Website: macys
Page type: cart
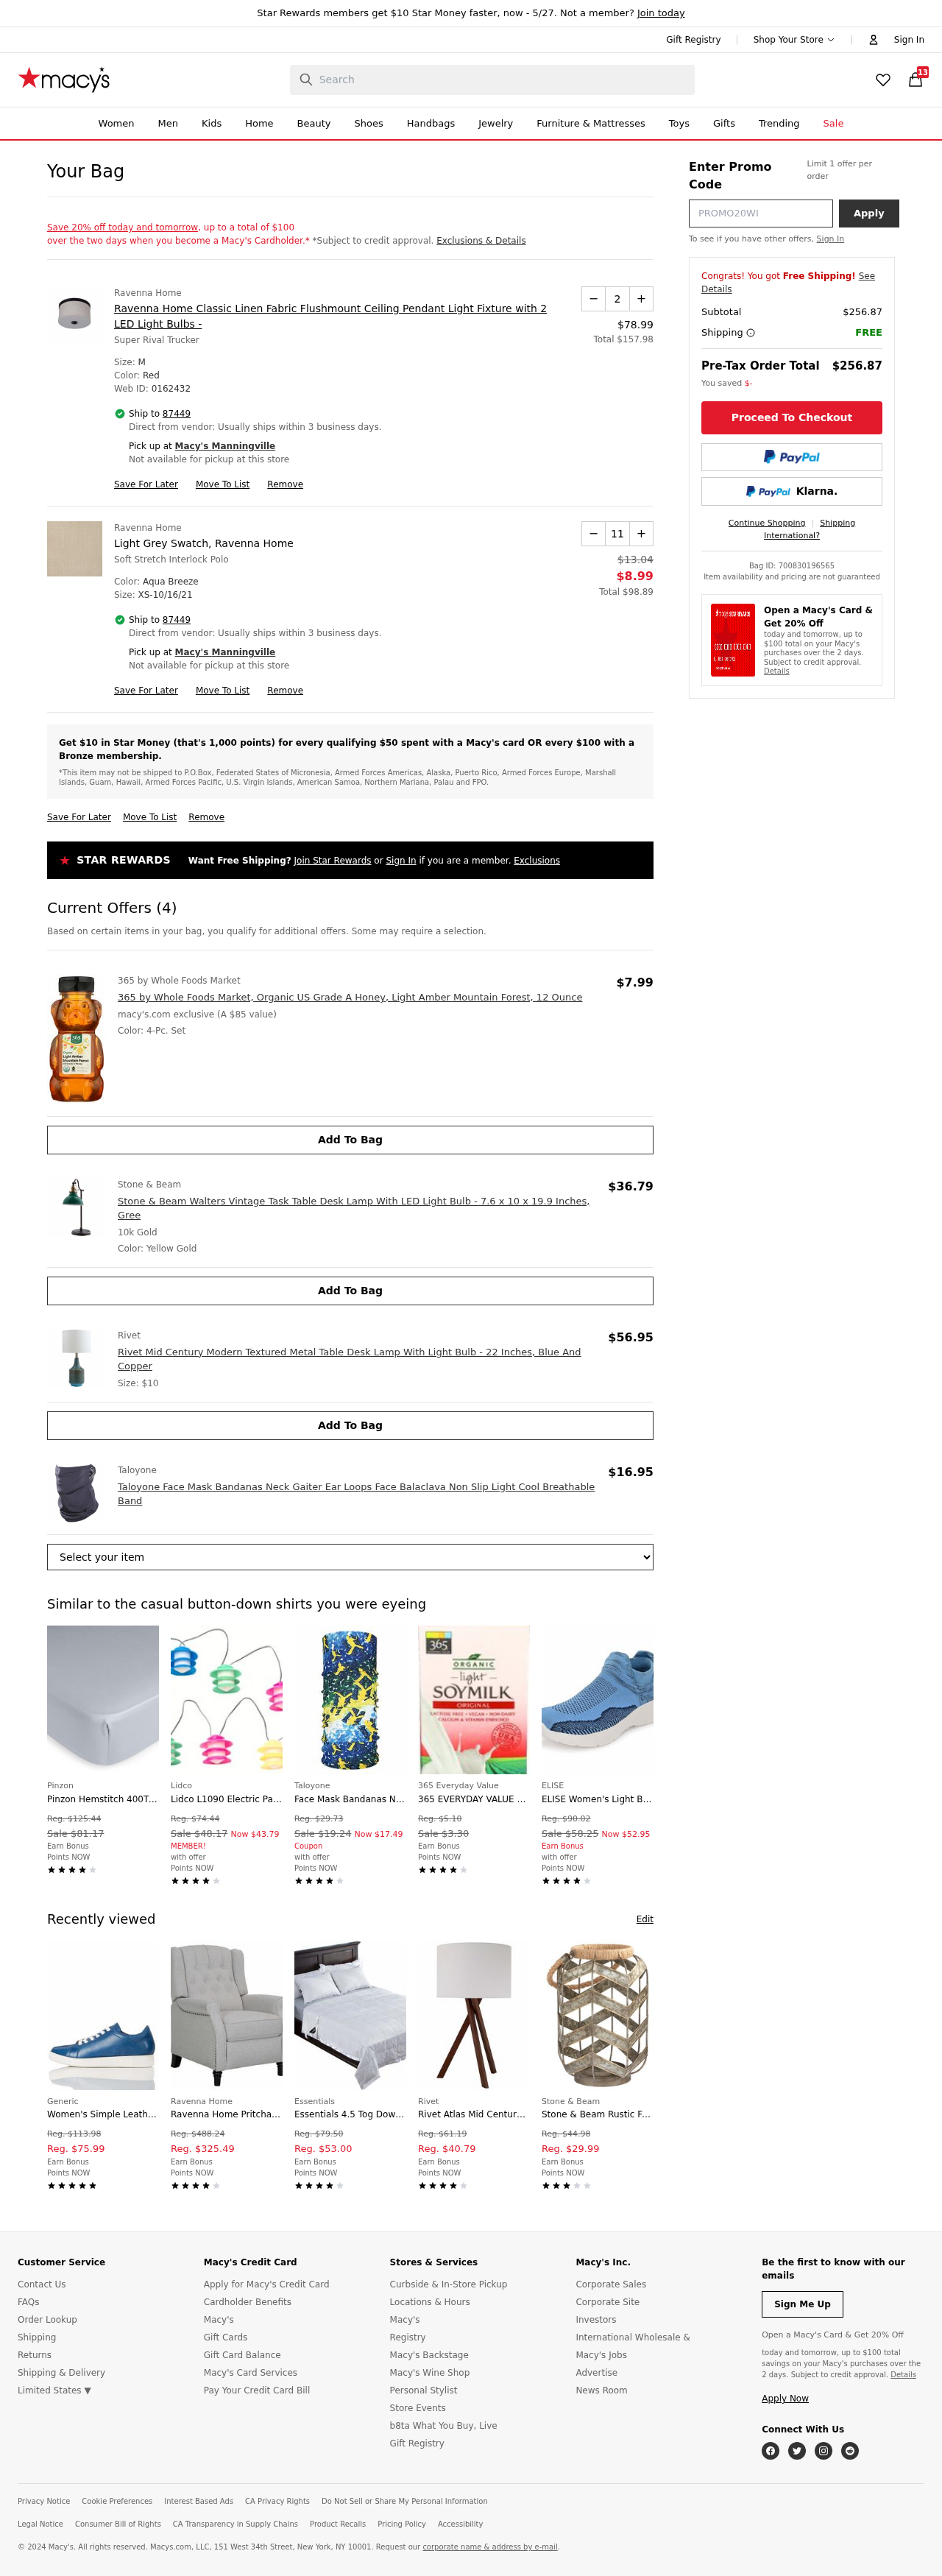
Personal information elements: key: PII_CITY
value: Manningville
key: PII_POSTCODE
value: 87449
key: PII_PROMO_CODE
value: HOLIDAY45
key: PII_POSTCODE_FULL
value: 87449
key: PII_POSTCODE_NUMERIC
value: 87449
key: PII_CITY2
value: Manningville
Product elements: key: PRODUCT1_BRAND
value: Ravenna Home
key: PRODUCT1_NAME
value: Ravenna Home Classic Linen Fabric Flushmount Ceiling Pendant Light Fixture with 2 LED Light Bulbs -
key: PRODUCT1_PRICE
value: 78.99
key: PRODUCT1_QUANTITY
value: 2
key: PRODUCT2_BRAND
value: Ravenna Home
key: PRODUCT2_NAME
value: Light Grey Swatch, Ravenna Home
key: PRODUCT2_PRICE
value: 8.99
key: PRODUCT2_QUANTITY
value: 11
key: PRODUCT3_BRAND
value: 365 by Whole Foods Market
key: PRODUCT3_NAME
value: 365 by Whole Foods Market, Organic US Grade A Honey, Light Amber Mountain Forest, 12 Ounce
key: PRODUCT3_PRICE
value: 7.99
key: PRODUCT4_BRAND
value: Stone & Beam
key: PRODUCT4_NAME
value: Stone & Beam Walters Vintage Task Table Desk Lamp With LED Light Bulb - 7.6 x 10 x 19.9 Inches, Gree
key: PRODUCT4_PRICE
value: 36.79
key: PRODUCT5_BRAND
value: Rivet
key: PRODUCT5_NAME
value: Rivet Mid Century Modern Textured Metal Table Desk Lamp With Light Bulb - 22 Inches, Blue And Copper
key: PRODUCT5_PRICE
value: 56.95
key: PRODUCT6_BRAND
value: Taloyone
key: PRODUCT6_NAME
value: Taloyone Face Mask Bandanas Neck Gaiter Ear Loops Face Balaclava Non Slip Light Cool Breathable Band
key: PRODUCT6_PRICE
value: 16.95
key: PRODUCT1_TOTAL
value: Total $157.98
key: PRODUCT2_ORIGINAL_PRICE
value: $13.04
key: PRODUCT2_TOTAL
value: Total $98.89
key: PRODUCT7_BRAND
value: Pinzon
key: PRODUCT7_NAME
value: Pinzon Hemstitch 400TC Egyptian Cotton sateen fitted sheets, Light Gray 100 x 200 x 20 cm
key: PRODUCT7_ORIGINAL_PRICE
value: Reg. $125.44
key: PRODUCT7_SALE_PRICE
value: Sale $81.17
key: PRODUCT8_BRAND
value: Lidco
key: PRODUCT8_NAME
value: Lidco L1090 Electric Patio Party Lights, 7 Temple Lights
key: PRODUCT8_ORIGINAL_PRICE
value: Reg. $74.44
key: PRODUCT8_SALE_PRICE
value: Sale $48.17
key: PRODUCT8_PRICE
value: Now $43.79
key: PRODUCT9_BRAND
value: Taloyone
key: PRODUCT9_NAME
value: Face Mask Bandanas Neck Gaiter?Taloyone Face Balaclava Non Slip Light Cool Breathable for Sun Wind D
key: PRODUCT9_ORIGINAL_PRICE
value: Reg. $29.73
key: PRODUCT9_SALE_PRICE
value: Sale $19.24
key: PRODUCT9_PRICE
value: Now $17.49
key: PRODUCT10_BRAND
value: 365 Everyday Value
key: PRODUCT10_NAME
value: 365 EVERYDAY VALUE Organic Original Light Soymilk, 64 FZ
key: PRODUCT10_ORIGINAL_PRICE
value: Reg. $5.10
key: PRODUCT10_SALE_PRICE
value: Sale $3.30
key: PRODUCT11_BRAND
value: ELISE
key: PRODUCT11_NAME
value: ELISE Women's Light Blue Running Shoes-7 UK (40 EU) (8 US) (ES-S20-002)
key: PRODUCT11_ORIGINAL_PRICE
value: Reg. $90.02
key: PRODUCT11_SALE_PRICE
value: Sale $58.25
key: PRODUCT11_PRICE
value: Now $52.95
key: PRODUCT12_BRAND
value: Generic
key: PRODUCT12_NAME
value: Women's Simple Leather Low-Top Sneakers, Light Blue, 10.5 US
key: PRODUCT12_ORIGINAL_PRICE
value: Reg. $113.98
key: PRODUCT12_PRICE
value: Reg. $75.99
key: PRODUCT13_BRAND
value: Ravenna Home
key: PRODUCT13_NAME
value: Ravenna Home Pritchard Classic Recliner, 29.1"W, Light Grey (Renewed)
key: PRODUCT13_ORIGINAL_PRICE
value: Reg. $488.24
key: PRODUCT13_PRICE
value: Reg. $325.49
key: PRODUCT14_BRAND
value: Essentials
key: PRODUCT14_NAME
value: Essentials 4.5 Tog Down Feather Summer Duvet Light Weight Satin Blanket,Size King,White
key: PRODUCT14_ORIGINAL_PRICE
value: Reg. $79.50
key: PRODUCT14_PRICE
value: Reg. $53.00
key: PRODUCT15_BRAND
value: Rivet
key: PRODUCT15_NAME
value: Rivet Atlas Mid Century Modern Wood Tripod Table Desk Lamp With Light Bulb - 27 Inches, White Shade
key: PRODUCT15_ORIGINAL_PRICE
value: Reg. $61.19
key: PRODUCT15_PRICE
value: Reg. $40.79
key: PRODUCT16_BRAND
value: Stone & Beam
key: PRODUCT16_NAME
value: Stone & Beam Rustic Farmhouse Metal Jar and Rope Candle Holder Home Decor - 12 x 8.25 x 19 Inches, G
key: PRODUCT16_ORIGINAL_PRICE
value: Reg. $44.98
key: PRODUCT16_PRICE
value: Reg. $29.99
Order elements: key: ORDER_NUM_ITEMS
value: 13
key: ORDER_SUBTOTAL
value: $256.87
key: ORDER_SUBTOTAL2
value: $256.87
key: ORDER_ID
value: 700830196565
Search elements: key: HEADER_SEARCH
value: Search